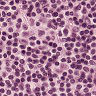
Metastatic tissue present: no